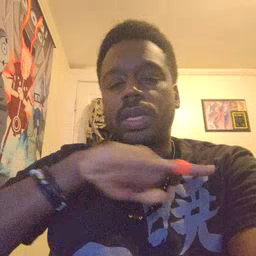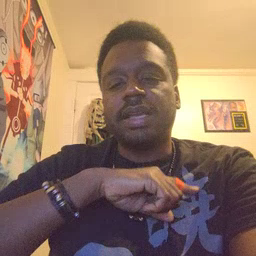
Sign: weus